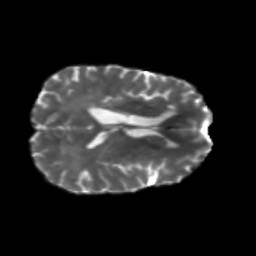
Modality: T2w
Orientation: axial
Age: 50
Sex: female
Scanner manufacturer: siemens
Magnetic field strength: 3 T
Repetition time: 5.47 s
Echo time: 0.0854 s